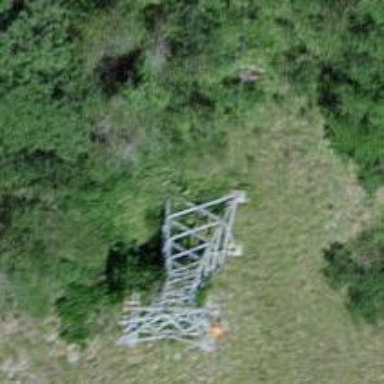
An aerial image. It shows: Pylon for aerialway.